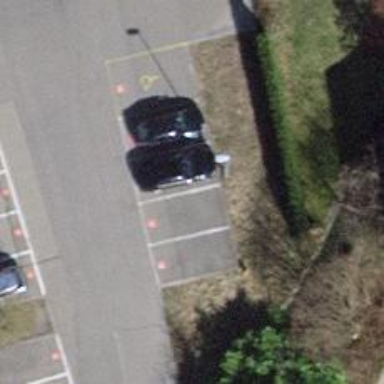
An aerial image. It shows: Car sharing facility.